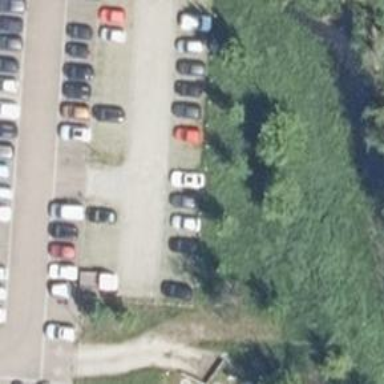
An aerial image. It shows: Parking aisle designated as service road.